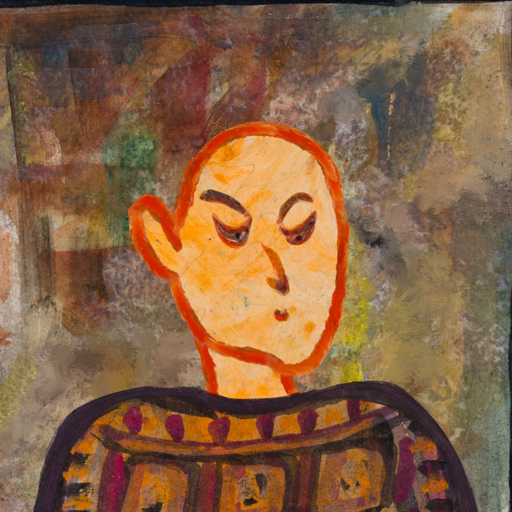
Background: Mosgoul, Head And Neck Side: Experience, Face Side: Hypocrite, Bust: Doll, Hair Side: Blank, Head Accessory: Blank, Second Necklace: Blank, Necklace: Blank, Baby: Blank